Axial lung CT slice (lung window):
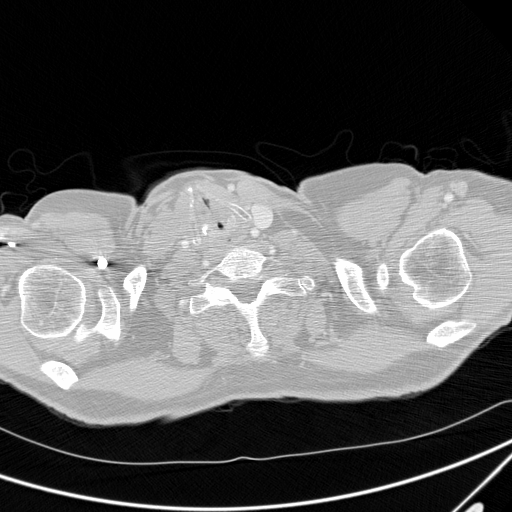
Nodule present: no